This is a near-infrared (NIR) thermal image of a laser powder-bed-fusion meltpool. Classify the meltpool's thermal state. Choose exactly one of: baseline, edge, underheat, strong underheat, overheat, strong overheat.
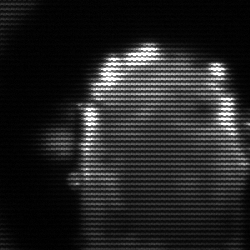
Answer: baseline